Question: I am developing Windows based App and in one of my forms I have DevExpress XtraGrid Control with CheckBox column and Name Column, so users can check the subjects they want and Save them.
Here is the screen shot:

First of all I want to know how to set KeyFieldName (like in Aspx GridView) of GridControl, because I couldn't find it in properties.
Second, when my users select some rows and click Add button, I would like to get all the selected rows' by KeyField into XML and save it to DB.
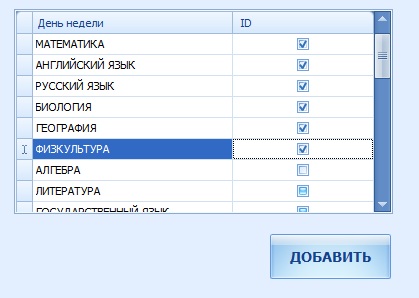
Answer: Privet! Try this:
'''
DataRow row = gridView2.GetDataRow(gridView2.FocusedRowHandle);
'''
And look here: <URL>
'''
for(int i = view.SelectedRowsCount - 1; i >= 0; i--) {
int row = view.GetSelectedRows()[i];
// your code here
}
'''
or export selection, look here: <URL>
Here is the sample:
'''
using System;
using System.Collections.Generic;
using System.ComponentModel;
using System.Data;
using System.Drawing;
using System.Linq;
using System.Text;
using System.Windows.Forms;
namespace WindowsFormsApplication1
{
public partial class Form1 : Form
{
public Form1()
{
InitializeComponent();
}
private void Form1_Load(object sender, EventArgs e)
{
DataTable dt = new DataTable("table1");
dt.Columns.Add("ID", Type.GetType("System.Int32"));
dt.Columns.Add("CHECK", Type.GetType("System.Boolean"));
dt.Columns.Add("DAY");
for (int i = 0; i < 10; i++)
dt.Rows.Add(new object[] {i, false, "Option " + i});
gridControl1.DataSource = dt;
}
/// <summary>
/// Extract checked rows
/// </summary>
private void simpleButton1_Click(object sender, EventArgs e)
{
memoEdit1.Text = string.Empty;
StringBuilder sb = new StringBuilder();
foreach (var row in ((DataTable)gridControl1.DataSource).AsEnumerable().Where(row => (bool)row["CHECK"]))
sb.Append(String.Format("{0}, {1}, {2}
", row["ID"], row["CHECK"], row["DAY"]));
memoEdit1.Text = sb.ToString();
}
/// <summary>
/// Extract selected rows
/// </summary>
private void simpleButton2_Click(object sender, EventArgs e)
{
memoEdit1.Text = string.Empty;
StringBuilder sb = new StringBuilder();
foreach (int rowIndex in gridView1.GetSelectedRows())
{
DataRow row = gridView1.GetDataRow(rowIndex);
sb.Append(String.Format("{0}, {1}, {2}
", row["ID"], row["CHECK"], row["DAY"]));
}
memoEdit1.Text = sb.ToString();
}
}
}
'''
'''
namespace WindowsFormsApplication1
{
partial class Form1
{
private System.ComponentModel.IContainer components = null;
protected override void Dispose(bool disposing)
{
if (disposing && (components != null))
{
components.Dispose();
}
base.Dispose(disposing);
}
#region designer
private void InitializeComponent()
{
this.gridControl1 = new DevExpress.XtraGrid.GridControl();
this.gridView1 = new DevExpress.XtraGrid.Views.Grid.GridView();
this.gridColumn1 = new DevExpress.XtraGrid.Columns.GridColumn();
this.repositoryItemCheckEdit1 = new DevExpress.XtraEditors.Repository.RepositoryItemCheckEdit();
this.gridColumn2 = new DevExpress.XtraGrid.Columns.GridColumn();
this.simpleButton1 = new DevExpress.XtraEditors.SimpleButton();
this.simpleButton2 = new DevExpress.XtraEditors.SimpleButton();
this.memoEdit1 = new DevExpress.XtraEditors.MemoEdit();
((System.ComponentModel.ISupportInitialize)(this.gridControl1)).BeginInit();
((System.ComponentModel.ISupportInitialize)(this.gridView1)).BeginInit();
((System.ComponentModel.ISupportInitialize)(this.repositoryItemCheckEdit1)).BeginInit();
((System.ComponentModel.ISupportInitialize)(this.memoEdit1.Properties)).BeginInit();
this.SuspendLayout();
//
// gridControl1
//
this.gridControl1.Location = new System.Drawing.Point(13, 13);
this.gridControl1.MainView = this.gridView1;
this.gridControl1.Name = "gridControl1";
this.gridControl1.RepositoryItems.AddRange(new DevExpress.XtraEditors.Repository.RepositoryItem[] {
this.repositoryItemCheckEdit1});
this.gridControl1.Size = new System.Drawing.Size(350, 329);
this.gridControl1.TabIndex = 0;
this.gridControl1.ViewCollection.AddRange(new DevExpress.XtraGrid.Views.Base.BaseView[] {
this.gridView1});
//
// gridView1
//
this.gridView1.Columns.AddRange(new DevExpress.XtraGrid.Columns.GridColumn[] {
this.gridColumn1,
this.gridColumn2});
this.gridView1.GridControl = this.gridControl1;
this.gridView1.Name = "gridView1";
this.gridView1.OptionsSelection.MultiSelect = true;
//
// gridColumn1
//
this.gridColumn1.Caption = "gridColumn1";
this.gridColumn1.ColumnEdit = this.repositoryItemCheckEdit1;
this.gridColumn1.FieldName = "CHECK";
this.gridColumn1.Name = "gridColumn1";
this.gridColumn1.Visible = true;
this.gridColumn1.VisibleIndex = 0;
//
// repositoryItemCheckEdit1
//
this.repositoryItemCheckEdit1.AutoHeight = false;
this.repositoryItemCheckEdit1.Name = "repositoryItemCheckEdit1";
//
// gridColumn2
//
this.gridColumn2.Caption = "gridColumn2";
this.gridColumn2.FieldName = "DAY";
this.gridColumn2.Name = "gridColumn2";
this.gridColumn2.Visible = true;
this.gridColumn2.VisibleIndex = 1;
//
// simpleButton1
//
this.simpleButton1.Location = new System.Drawing.Point(369, 12);
this.simpleButton1.Name = "simpleButton1";
this.simpleButton1.Size = new System.Drawing.Size(75, 23);
this.simpleButton1.TabIndex = 1;
this.simpleButton1.Text = "Checked >>";
this.simpleButton1.Click += new System.EventHandler(this.simpleButton1_Click);
//
// simpleButton2
//
this.simpleButton2.Location = new System.Drawing.Point(369, 41);
this.simpleButton2.Name = "simpleButton2";
this.simpleButton2.Size = new System.Drawing.Size(75, 23);
this.simpleButton2.TabIndex = 2;
this.simpleButton2.Text = "Selected >>";
this.simpleButton2.Click += new System.EventHandler(this.simpleButton2_Click);
//
// memoEdit1
//
this.memoEdit1.Location = new System.Drawing.Point(450, 11);
this.memoEdit1.Name = "memoEdit1";
this.memoEdit1.Size = new System.Drawing.Size(299, 331);
this.memoEdit1.TabIndex = 3;
//
// Form1
//
this.AutoScaleDimensions = new System.Drawing.SizeF(6F, 13F);
this.AutoScaleMode = System.Windows.Forms.AutoScaleMode.Font;
this.ClientSize = new System.Drawing.Size(964, 665);
this.Controls.Add(this.memoEdit1);
this.Controls.Add(this.simpleButton2);
this.Controls.Add(this.simpleButton1);
this.Controls.Add(this.gridControl1);
this.Name = "Form1";
this.Text = "Form1";
this.Load += new System.EventHandler(this.Form1_Load);
((System.ComponentModel.ISupportInitialize)(this.gridControl1)).EndInit();
((System.ComponentModel.ISupportInitialize)(this.gridView1)).EndInit();
((System.ComponentModel.ISupportInitialize)(this.repositoryItemCheckEdit1)).EndInit();
((System.ComponentModel.ISupportInitialize)(this.memoEdit1.Properties)).EndInit();
this.ResumeLayout(false);
}
#endregion
private DevExpress.XtraGrid.GridControl gridControl1;
private DevExpress.XtraGrid.Views.Grid.GridView gridView1;
private DevExpress.XtraGrid.Columns.GridColumn gridColumn1;
private DevExpress.XtraEditors.Repository.RepositoryItemCheckEdit repositoryItemCheckEdit1;
private DevExpress.XtraGrid.Columns.GridColumn gridColumn2;
private DevExpress.XtraEditors.SimpleButton simpleButton1;
private DevExpress.XtraEditors.SimpleButton simpleButton2;
private DevExpress.XtraEditors.MemoEdit memoEdit1;
}
}
'''